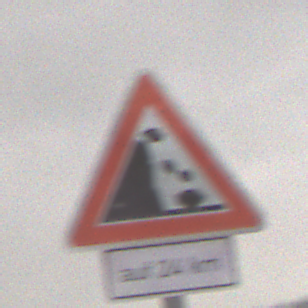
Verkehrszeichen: SteinschlagLinks
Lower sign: LaengeEinerStrecke6
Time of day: Midday
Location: Outdoor (Nature)
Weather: Overcast
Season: Winter
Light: Natural